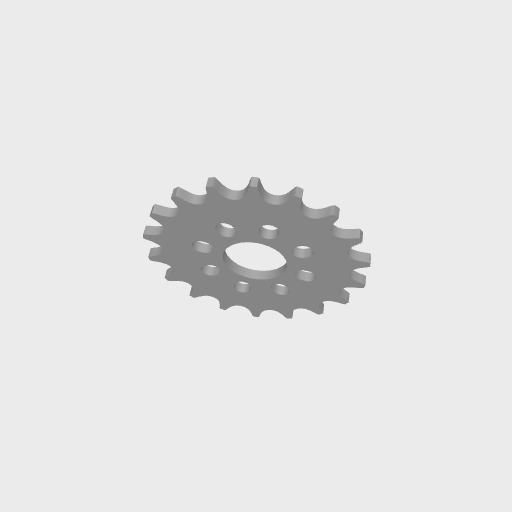
Part: HubMountAcetalSprocket18T